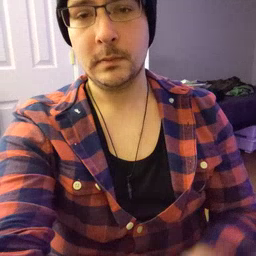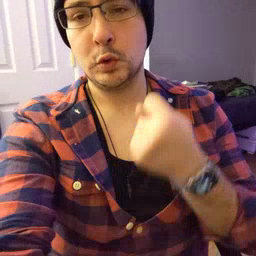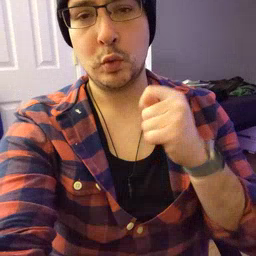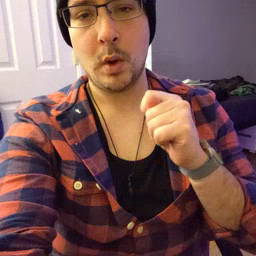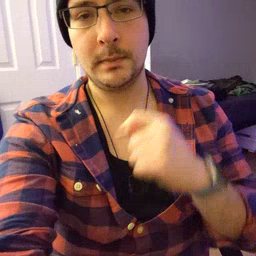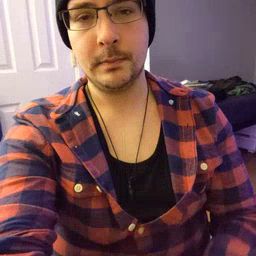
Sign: toy